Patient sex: M
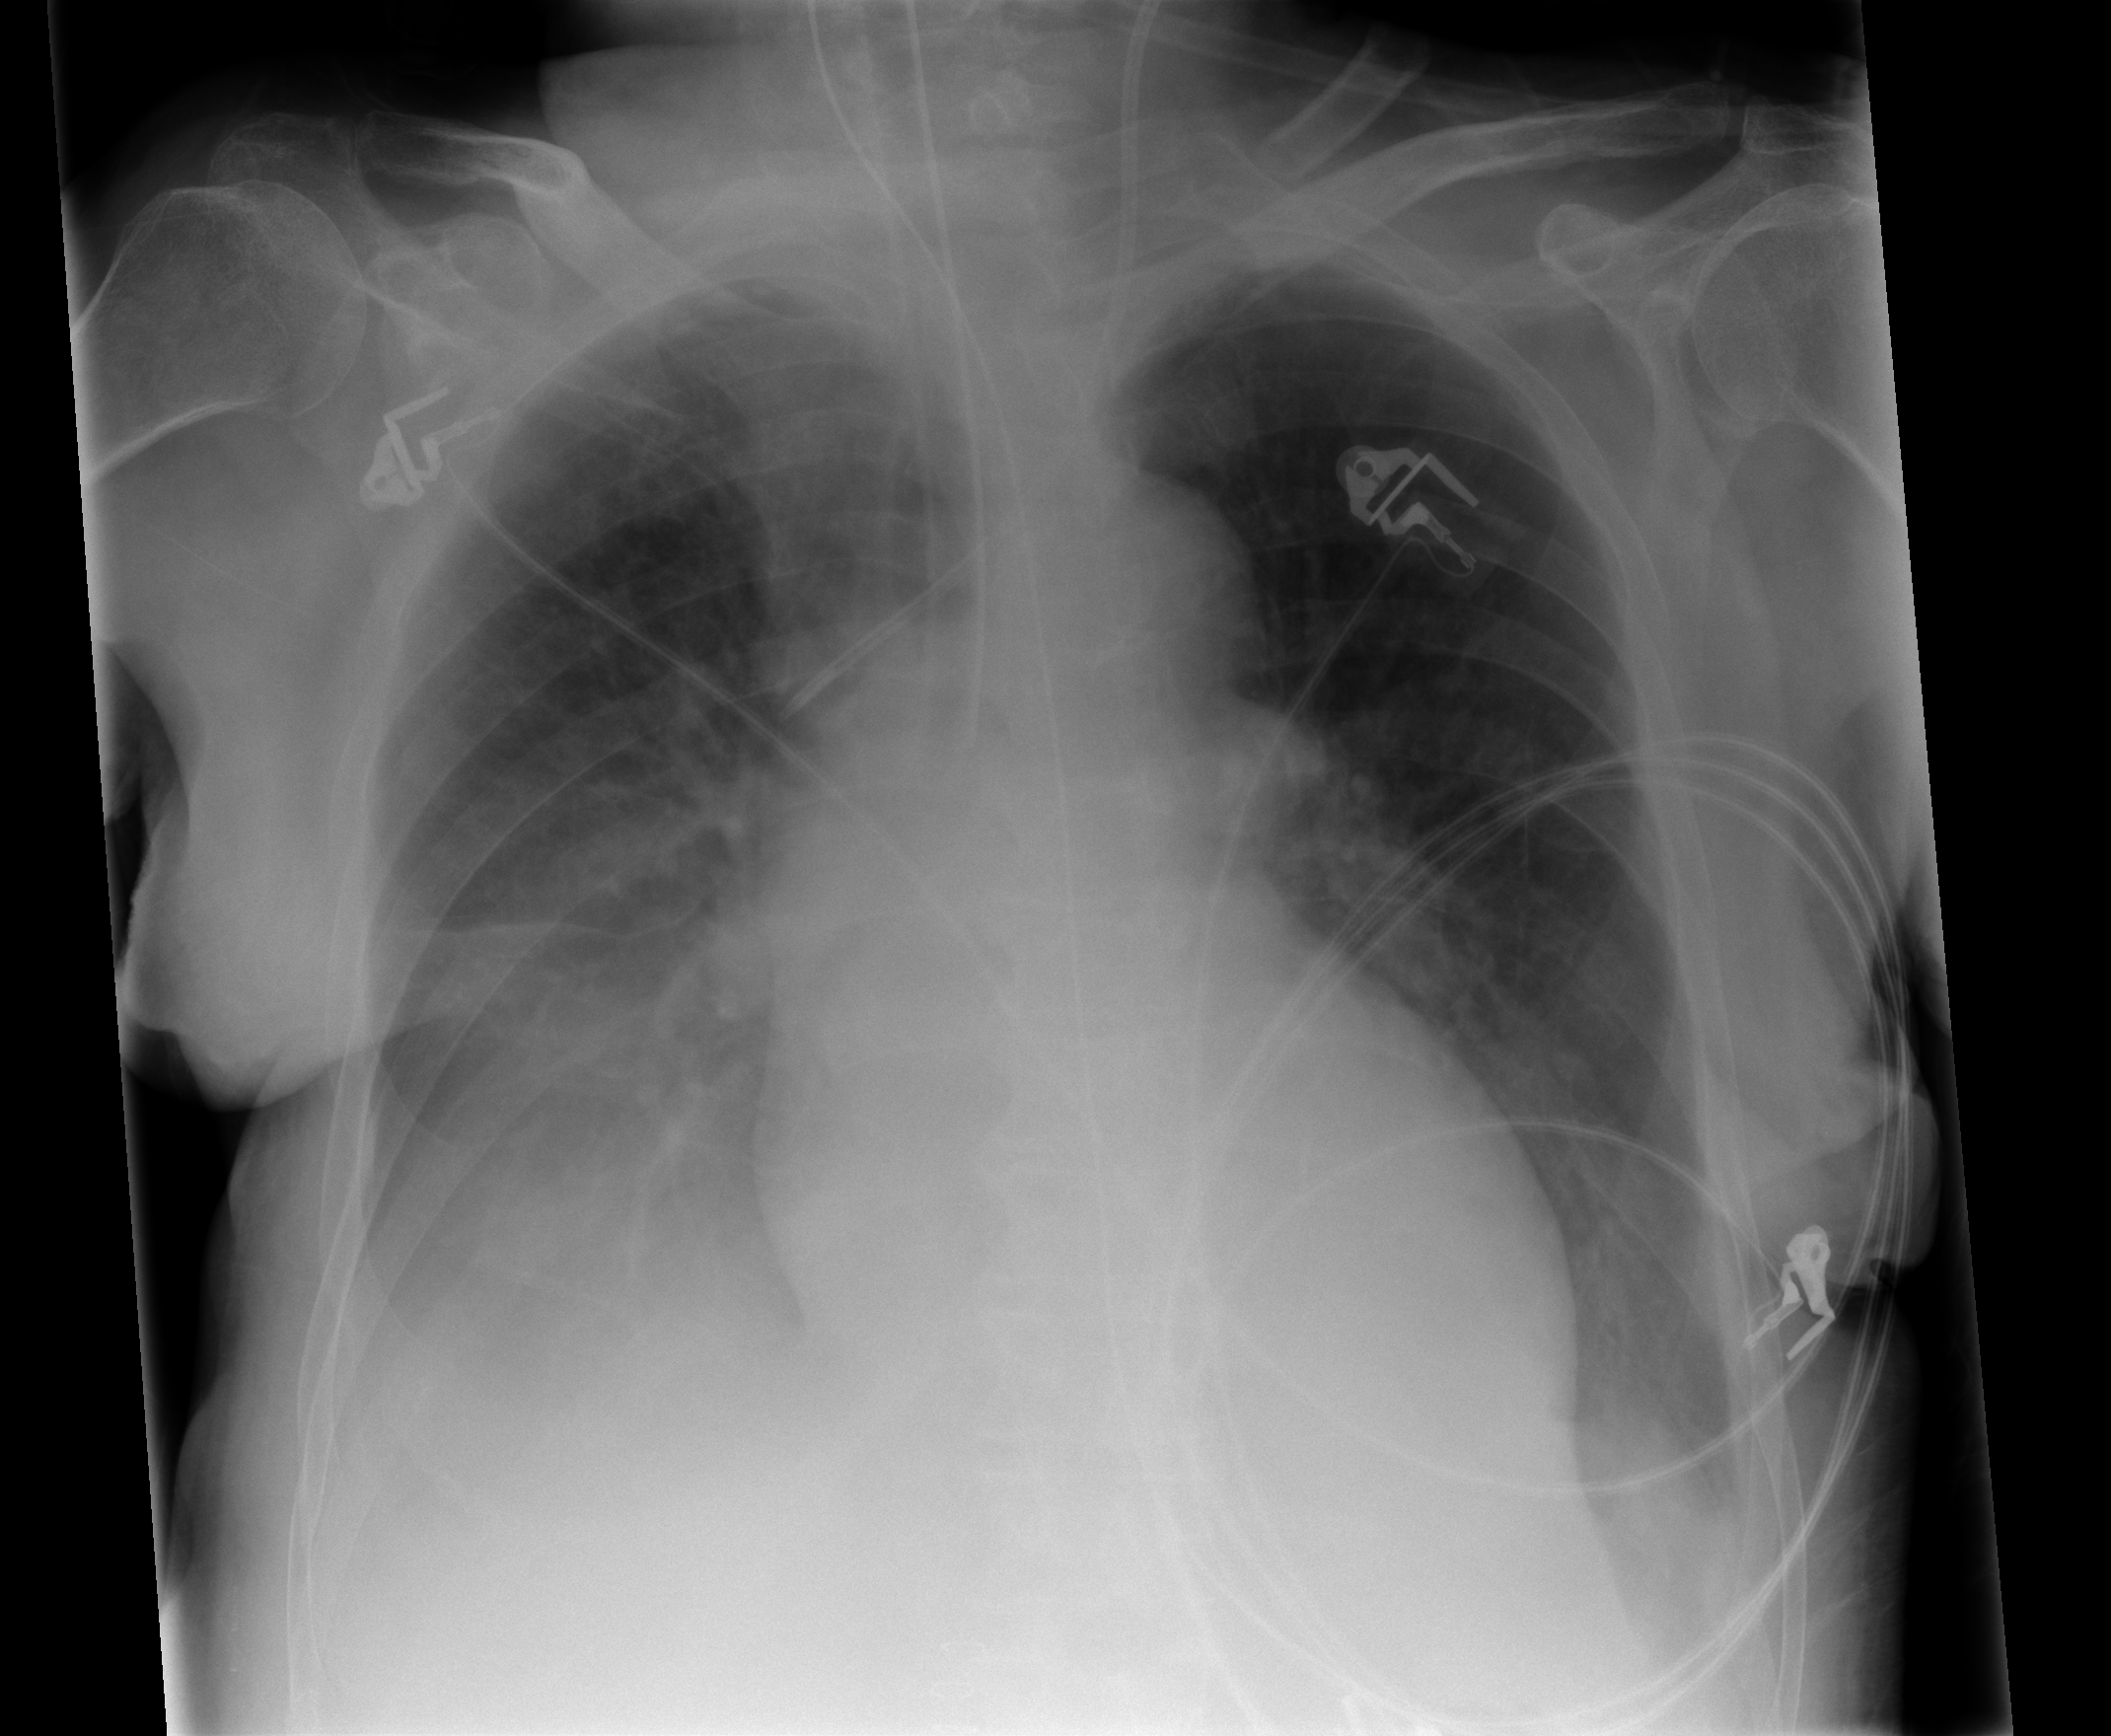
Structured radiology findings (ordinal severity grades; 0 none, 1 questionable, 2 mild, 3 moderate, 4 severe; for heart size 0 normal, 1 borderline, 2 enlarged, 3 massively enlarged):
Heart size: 0
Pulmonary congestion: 2
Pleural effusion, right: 2
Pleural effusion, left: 2
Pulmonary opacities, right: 2
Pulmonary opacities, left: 0
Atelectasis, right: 3
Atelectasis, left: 3